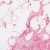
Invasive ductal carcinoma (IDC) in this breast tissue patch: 0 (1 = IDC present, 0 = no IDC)